Question: I have a UIImageView inside a UIScrollView with zooming enabled in the scrollView. What I want is if a user has zoomed into a particular region of an image , and then comes back , the scroll view sets the image wherever it was left. I have tried using content offset but it's not working for all zoom levels. In the case of zoom level 1 the imageView kind of sticks to the left of the scrollView . This is the code that I have used to save the contentOffset and zoomScale .
'''
-(void)saveContentOffset
{
NSInteger zoomValue=[Scroll zoomScale];
CGPoint offeset=[Scroll contentOffset];
NSMutableDictionary *dict=[[NSMutableDictionary alloc] init];
[dict setObject:[NSNumber numberWithInteger:offeset.x] forKey:@"X"];
[dict setObject:[NSNumber numberWithInteger:offeset.y] forKey:@"Y"];
[dict setObject:[NSNumber numberWithInteger:zoomValue] forKey:@"Zoom"];
[[NSUserDefaults standardUserDefaults] setObject:dict forKey:@"Dict"];
}
'''
and this code is used to set the contentOffset when the user comes back on the screen:
'''
-(void)setContentOffsetForScroll
{
NSDictionary *dict=[[NSUserDefaults standardUserDefaults] objectForKey:@"Dict"];
if ([dict allKeys]>0)
{
NSInteger xPoint=[[dict valueForKey:@"X"] integerValue];
NSInteger yPoint=[[dict valueForKey:@"Y"] integerValue];
NSInteger zoomScale=[[dict valueForKey:@"Zoom"] integerValue];
CGPoint offsetPoint=CGPointMake(xPoint, yPoint);
[Scroll setZoomScale:zoomScale];
[Scroll setContentOffset:offsetPoint];
}
}
'''
Please check the attached image for the issue in the case of zoomLevel 1 , the view at background with greenColor is ScrollView . In this case the content sets to left .
Please suggest what exactly I am missing.
Thanks!
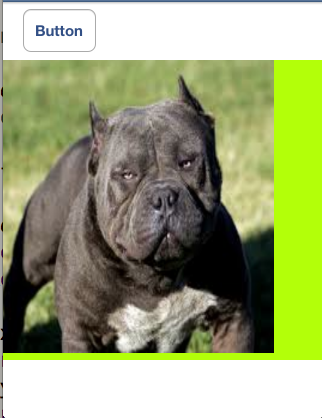
Answer: after a lot of research , i found the error that i was doing. I was using integer value for zoom scale , but to store precision data and exact value we need to use float value. So the changes are as below:
'''
-(void)saveContentOffset
{
CGFloat zoomValue=[Scroll zoomScale];
CGPoint offeset=[Scroll contentOffset];
NSMutableDictionary *dict=[[NSMutableDictionary alloc] init];
[dict setObject:[NSNumber numberWithInteger:offeset.x] forKey:@"X"];
[dict setObject:[NSNumber numberWithInteger:offeset.y] forKey:@"Y"];
[dict setObject:[NSNumber numberWithfloat:zoomValue] forKey:@"Zoom"];
[[NSUserDefaults standardUserDefaults] setObject:dict forKey:@"Dict"];
}
-(void)setContentOffsetForScroll
{
NSDictionary *dict=[[NSUserDefaults standardUserDefaults] objectForKey:@"Dict"];
if ([dict allKeys]>0)
{
NSInteger xPoint=[[dict valueForKey:@"X"] integerValue];
NSInteger yPoint=[[dict valueForKey:@"Y"] integerValue];
NSInteger zoomScale=[[dict valueForKey:@"Zoom"] floatValue];
CGPoint offsetPoint=CGPointMake(xPoint, yPoint);
[Scroll setZoomScale:zoomScale];
[Scroll setContentOffset:offsetPoint];
}
}
'''